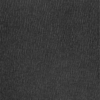
Label: dusty